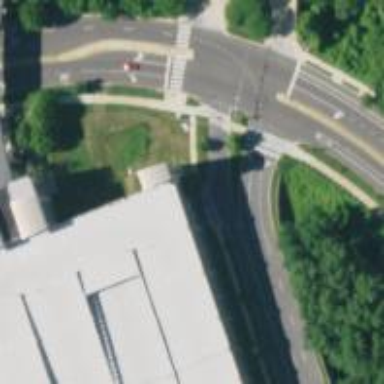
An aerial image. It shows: Marked road crossing.